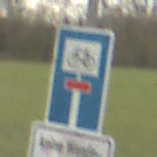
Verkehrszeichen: SackgasseRadverkehrDurchlaessig
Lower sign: HinweisGeaenderteVorfahrtVerkehrsfuehrungVerkehrsregelung3
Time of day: MorningAfternoon
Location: Outdoor (Suburban)
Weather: Overcast
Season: NotSpecified
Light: Natural